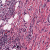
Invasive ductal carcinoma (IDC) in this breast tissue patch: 0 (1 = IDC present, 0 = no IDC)